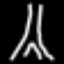
Label: The Eiffel Tower